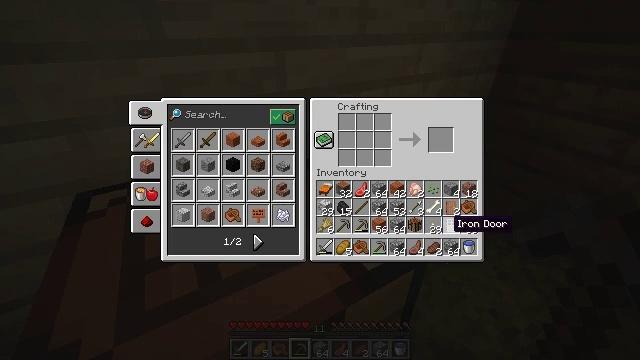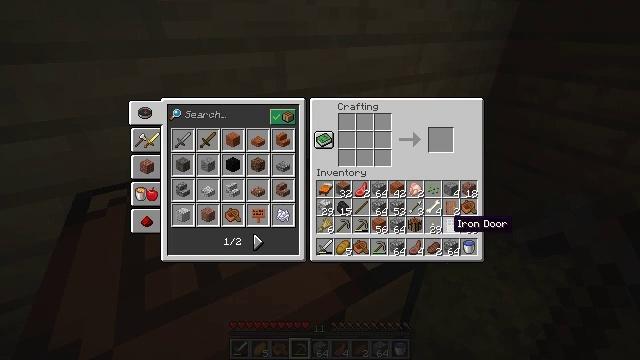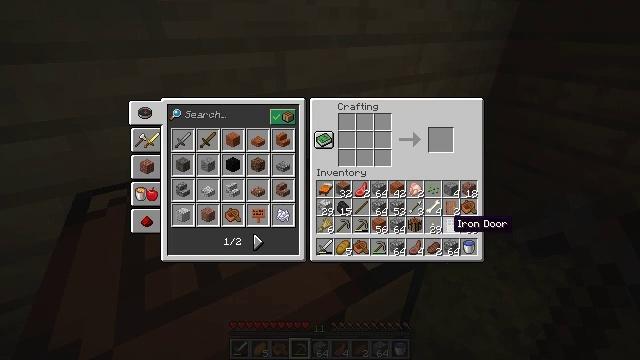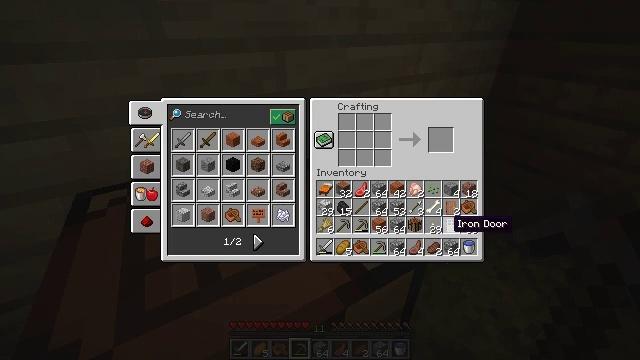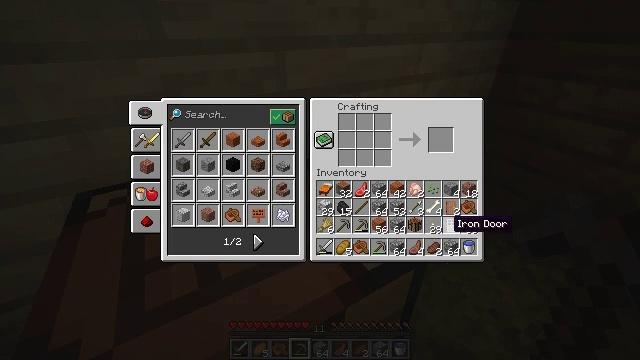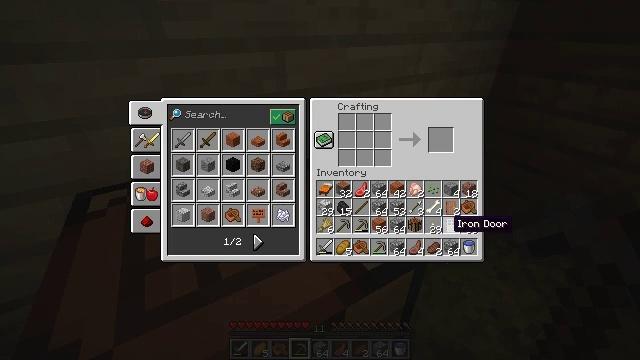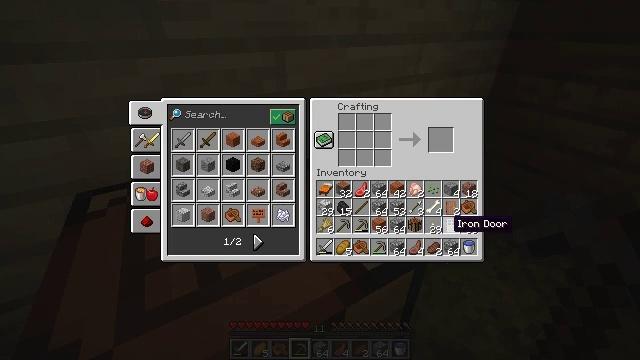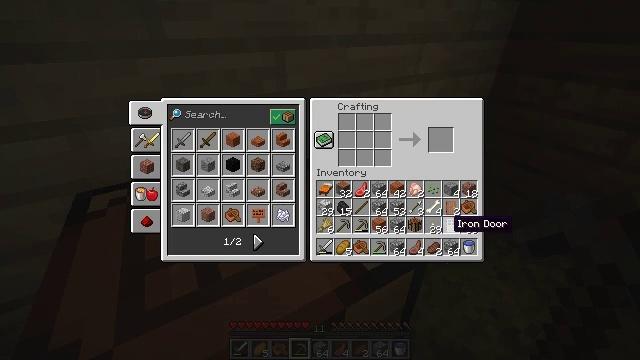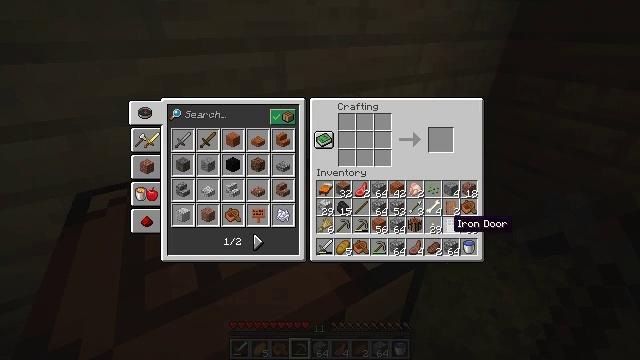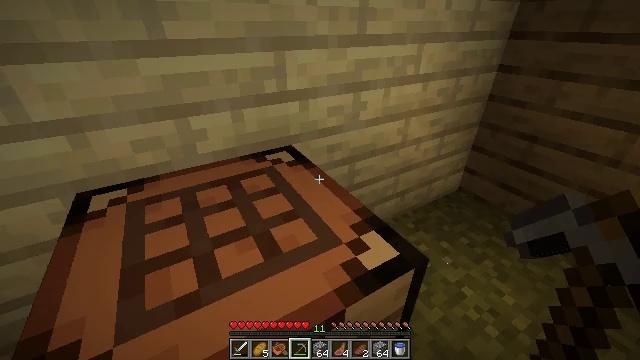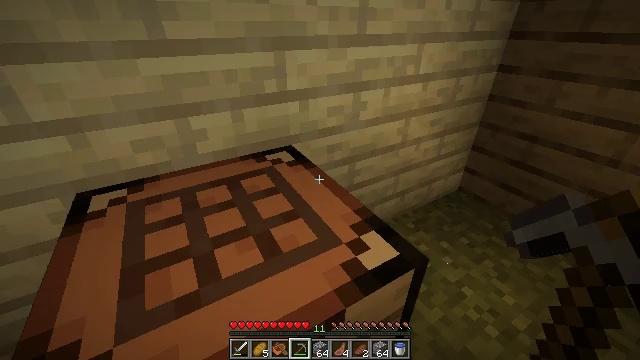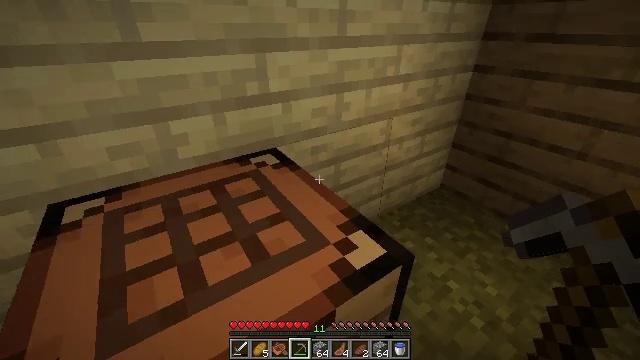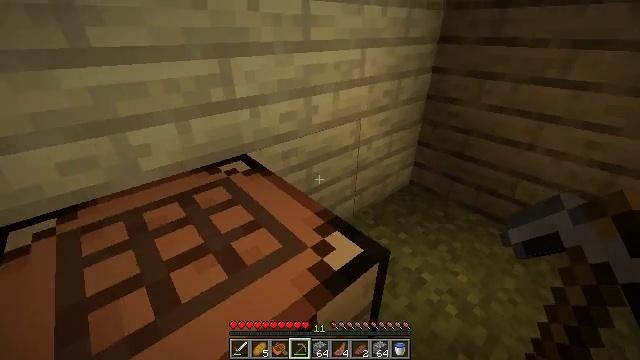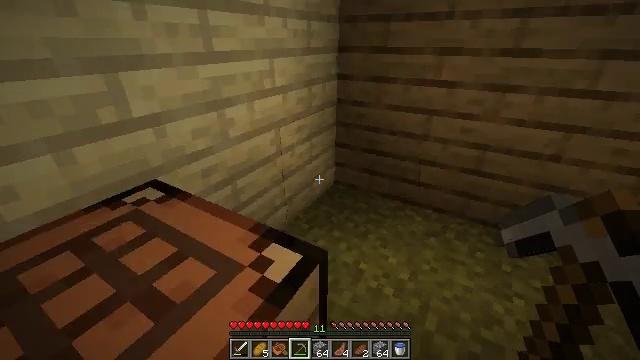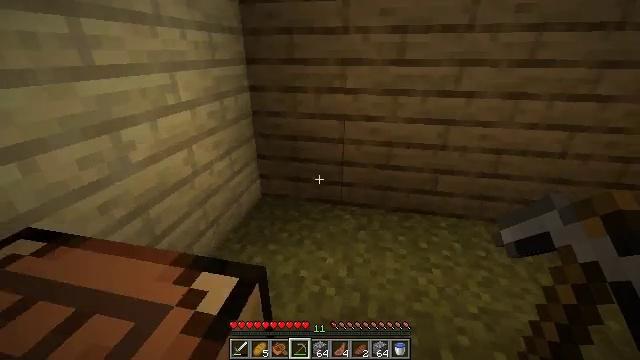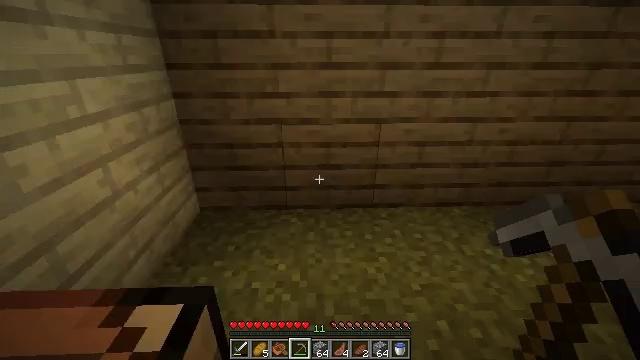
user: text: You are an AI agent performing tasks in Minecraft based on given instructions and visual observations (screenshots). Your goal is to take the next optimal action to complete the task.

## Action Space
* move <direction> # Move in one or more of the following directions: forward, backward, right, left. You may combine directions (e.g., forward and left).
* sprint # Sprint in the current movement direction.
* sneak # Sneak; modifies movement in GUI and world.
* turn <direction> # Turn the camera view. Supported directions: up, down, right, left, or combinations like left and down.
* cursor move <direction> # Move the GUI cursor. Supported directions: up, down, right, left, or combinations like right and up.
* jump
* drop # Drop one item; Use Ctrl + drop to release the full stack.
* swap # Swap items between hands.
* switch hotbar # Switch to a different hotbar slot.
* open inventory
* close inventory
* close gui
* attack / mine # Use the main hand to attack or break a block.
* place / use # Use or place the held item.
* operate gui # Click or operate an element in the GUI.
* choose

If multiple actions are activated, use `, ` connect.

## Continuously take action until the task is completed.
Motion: motion action
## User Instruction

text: Remove a bread from the inventory.
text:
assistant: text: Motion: no_op
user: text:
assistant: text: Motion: no_op
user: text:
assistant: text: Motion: no_op
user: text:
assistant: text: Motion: no_op
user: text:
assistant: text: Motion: no_op
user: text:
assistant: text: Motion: no_op
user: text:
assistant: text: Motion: no_op
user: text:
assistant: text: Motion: no_op
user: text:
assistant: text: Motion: no_op
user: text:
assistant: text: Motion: close gui
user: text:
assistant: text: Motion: turn right, open inventory
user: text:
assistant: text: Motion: turn right
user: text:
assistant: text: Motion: turn right and up
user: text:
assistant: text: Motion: turn right and up
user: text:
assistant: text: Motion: turn right
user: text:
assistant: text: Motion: turn right
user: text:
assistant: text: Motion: turn right and up
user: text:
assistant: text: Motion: turn right
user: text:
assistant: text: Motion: turn right and up
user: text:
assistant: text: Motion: turn right and up
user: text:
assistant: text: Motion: turn right
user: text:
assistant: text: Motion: turn right and up
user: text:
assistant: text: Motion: turn right and up
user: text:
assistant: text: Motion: turn right and up
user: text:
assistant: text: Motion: no_op
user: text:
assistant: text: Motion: no_op
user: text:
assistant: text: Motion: no_op
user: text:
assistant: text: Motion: no_op
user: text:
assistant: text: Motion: no_op
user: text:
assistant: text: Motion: no_op